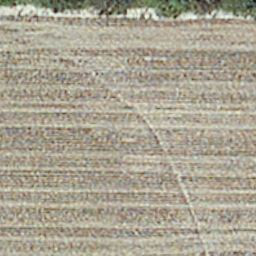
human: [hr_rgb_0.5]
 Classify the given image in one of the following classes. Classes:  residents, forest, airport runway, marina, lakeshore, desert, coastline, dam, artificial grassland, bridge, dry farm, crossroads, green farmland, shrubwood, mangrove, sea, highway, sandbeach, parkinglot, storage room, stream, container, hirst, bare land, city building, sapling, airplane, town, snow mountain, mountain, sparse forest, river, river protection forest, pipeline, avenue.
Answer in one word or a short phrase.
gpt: dry farm